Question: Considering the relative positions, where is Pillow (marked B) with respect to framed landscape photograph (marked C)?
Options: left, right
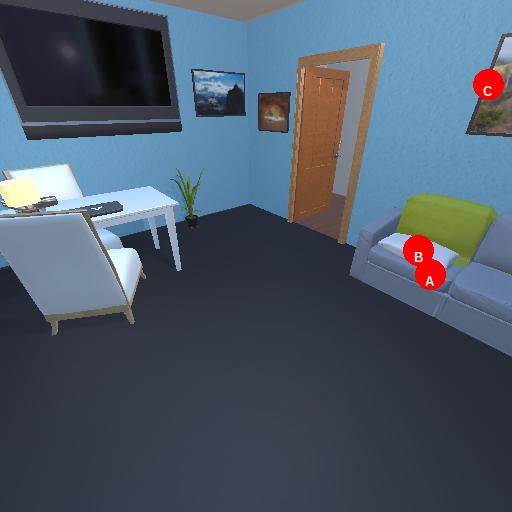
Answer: left